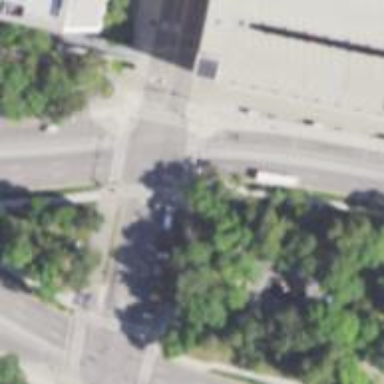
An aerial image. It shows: Footway with asphalt surface featuring zebra crossing.